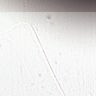
Metastatic tissue present: no